Question: I'm making JMeter load tests for an ASP.NET web application, and the tests should post some data to the server. Specifically, they should post grades for all the pupils in a class. However, the tests are supposed to be general, so that they can be run towards different schools with a small change in the configuration.
However, this creates a problem when the grades are posted, since the number of parameters in the post request (pupils in the class) can vary from run to run, or even from thread to thread. Currently I only know how to pass parameters through the HTTP request form as shown below:

However, in the next thread there could be a 'saveModel.PupilOrderAndBehaviours[2]' or even up to 30. I have all of this information available directly from csv files. That is, I can tell JMeter ahead of time how many pupils will be in each class, and what grades each of them should receive, so I do not need to read this out from previous responses or anything like that.
Is there a way, potentially using BeanShell, I can configure JMeter to do this correctly?
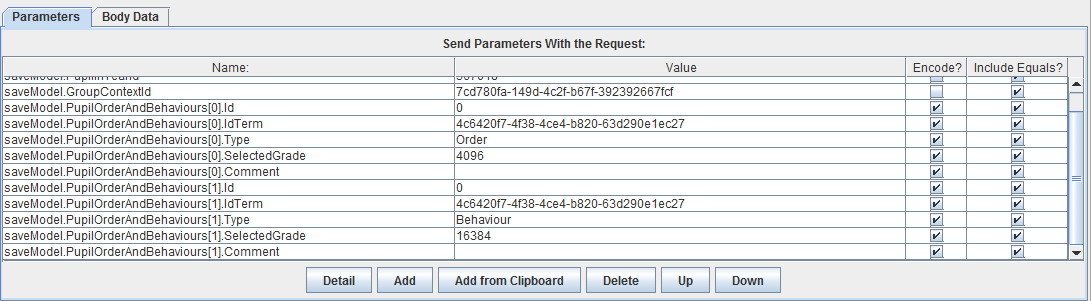
Answer: It can be done with Beanshell Preprocessor.
'''
int count = 10;
for(int i=1;i<=count;i++)
{
sampler.addArgument("Parameter" + i, "Value" + i);
}
'''
It adds 10 parameters as given below @ run time.

Please refer to this site.
<URL>